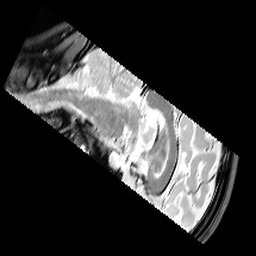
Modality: PDw
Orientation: sagittal
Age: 23
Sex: female
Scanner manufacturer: siemens
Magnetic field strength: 3 T
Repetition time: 6.49 s
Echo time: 0.016 s